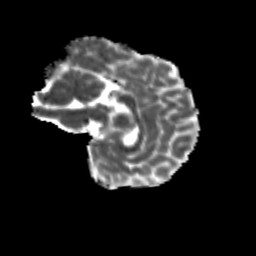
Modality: MD
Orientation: sagittal
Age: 10
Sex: female
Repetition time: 9.5 s
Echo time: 0.089 s